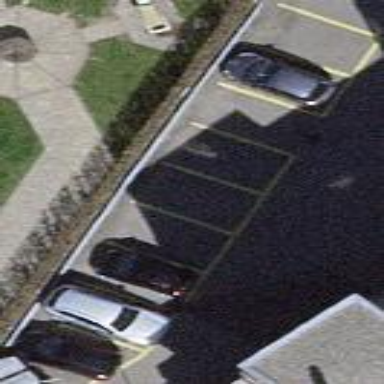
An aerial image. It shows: Parking area with surface.